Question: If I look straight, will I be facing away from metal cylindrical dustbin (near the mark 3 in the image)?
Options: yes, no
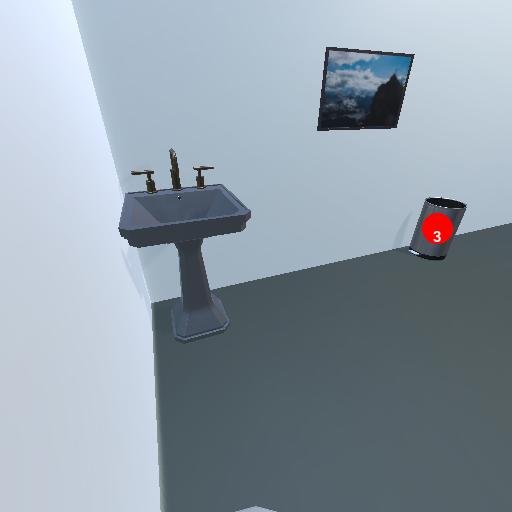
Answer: yes